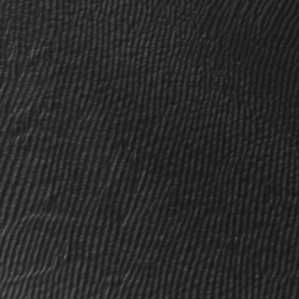
Label: frost